Interaction volume radius: 10 \u00c5
Interaction volume height: 30 \u00c5
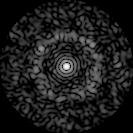
Disorder parameter: 0.7764